Question: I am trying to store information sent via a form into a MySQL DB. It doesn't load the next page nor does it store the information.
My header requires init.php which I can confirm has the correct database connection credentials.
The following is my HTML and "uploader" script - I know it must be something silly but this is where the issue lies, in the html and/or the uploader.php.
If someone could run through my code and point out each issue (and possibly a re-work of my code) it would be very much appreciated! Thank you!!
'''
<h2>Choose Your File</h2>
<form id="submit-photo" action="index.php?p=uploader" enctype="multipart/form-data" method="POST">
<input type="hidden" name="MAX_FILE_SIZE" value="<PHONE>" />
<div id="FileUpload">
<input type="file" name="photo" id="BrowserHidden" onchange="getElementById('FileField').value = getElementById('BrowserHidden').value;" />
<div id="BrowserVisible"><input type="text" id="FileField" /></div>
<span class="error"><?php if(isset($_SESSION['flash_message']['photo'])) echo $_SESSION['flash_message']['photo'] ?>
</span></div>
<fieldset>
<label for="name">Name</label>
<input type="text" name="name" id="name">
</fieldset>
<fieldset>
<label for="dob">DOB</label>
<div class="dob-select">
<select name="dob_day" id="dob_day">
<option value="01">01</option>
<option value="02">02</option>
<option value="03">03</option>
<option value="04">04</option>
<option value="05">05</option>
</select>
</div>
<div class="dob-select">
<select name="dob_month" id="dob_month">
<option value="01">Jan</option>
<option value="02">Feb</option>
<option value="03">Mar</option>
<option value="04">Apr</option>
</select>
</div>
<div class="dob-select">
<select name="dob_year" id="dob_year">
<option value="2012">2012</option>
<option value="2011">2011</option>
<option value="2010">2010</option>
</select>
</div>
</fieldset>
<fieldset>
<label for="postcode">Postcode</label>
<input type="text" class="short" name="postcode" id="postcode">
</fieldset>
<fieldset>
<label for="email">Email</label>
<input type="email" name="email" id="email">
</fieldset>
<fieldset>
<label for="subscribe"><input type="checkbox" class="left" id="subscribe"> <p class="left">subscribe</p></label>
<input type="submit" name="submit">
</fieldset>
</form>
'''
- - - - - - - - -

'''
<?php $error = array();
require_once 'init.php';
//Is request?
if(strtolower($_SERVER['REQUEST_METHOD']) == 'post') {
//$friend = ( $_POST['friend'] == 'true' ) ? 1 : 0;
$required_array = array(
'name' => 'Name',
'dob_day' => 'Day',
'dob_month' => 'Month',
'dob_year' => 'Year',
'postcode' => 'Postcode',
'email' => 'Email Address',
'subscribe' => 'subscribe'
);
$required_error = array();
foreach( $required_array as $field_name => $field ) {
if(!isset($_POST[$field_name]) OR empty($_POST[$field_name]) OR $_POST[$field_name] == '') {
$required_error[$field_name] = 'Please insert your '. $field;
}
}
$_POST['email'] = verify_email($_POST['email']);
if($_POST['email'] == FALSE && !isset($error['email']))
$error['email'] = 'Please use a valid email address';
//Validate the form key
if(!isset($_POST['form_key']) || !$formKey->validate()) {
//Form key is invalid, show an error
$error['general'] = 'Use the real form!';
} else {
if((!empty($_FILES["photo"])) && ($_FILES['photo']['error'] == 0)) {
$filename = basename($_FILES['photo']['name']);
$ext = substr($filename, strrpos($filename, '.') + 1);
//Check if the file is JPEG image and it's size is less than 1Mb
if ( ($ext == "jpg") && ($_FILES["photo"]["type"] == "image/jpeg") && ($_FILES["photo"]["size"] <= <PHONE>) ) {
//Determine the path to which we want to save this file
$newname = str_replace( ' ', '_', trim( strip_tags( $_POST['name'] ) ) ) . _ . $formKey->generateKey() . '_' . time() . '.jpg';
//Check if the file with the same name is already exists on the server
if (!file_exists($newname)) {
if (sizeof($required_error) == 0) {
//Attempt to move the uploaded file to it's new place
if ((move_uploaded_file($_FILES['photo']['tmp_name'], './photos/'. $newname))) {
$move_status = 'done';
} else {
$error['photo'] = "A problem occurred during file upload!";
}
}
} else {
$error['photo'] = "File ".$_FILES["photo"]["name"]." already exists";
}
} else {
$error['photo'] = "Only .jpg images under 5Mb are accepted for upload". $_FILES["photo"]["size"] . $_FILES["photo"]["type"] . '====' . $ext;
}
} else {
$error['photo'] = "No photo uploaded";
}
}
$error = $error + $required_error;
if (sizeof($error) == 0 AND $move_status == 'done') {
$_POST['date'] = $_POST['dob_day'].'-'.$_POST['dob_month'].'-'.$_POST['dob_year'];
$query = sprintf("INSERT INTO '$db_name'.'submissionform' ('id' , 'name' , 'photo' , 'email' , 'date' , 'postcode' , 'subscribe' , 'approve' , 'created' )
VALUES ( NULL , '%s', '%s', '%s', '%s', '%s', '%s', '0', CURRENT_TIMESTAMP );",
mysql_real_escape_string($_POST['name']),
mysql_real_escape_string($newname),
mysql_real_escape_string($_POST['email']),
mysql_real_escape_string($_POST['date']),
mysql_real_escape_string($_POST['postcode']),
mysql_real_escape_string($_POST['subscribe']),
mysql_real_escape_string($_POST['approve']),
mysql_real_escape_string($_POST['message'])
);
mysql_query('SET AUTOCOMMIT=0');
$result1 = mysql_query($query);
$last_id = mysql_insert_id();
if ($result1)
$success = 'Done';
else
$error['general'] = 'Error when submitting your form, please try again.';
//mysql_free_result($result);
mysql_close();
}
}
if ($success == 'Done') {
$page = 'uploader';
include 'header.php';
echo '<img height="782" style="float:left;" src="./assets/img/success.png" />';
include 'footer.php';
} else {
$_SESSION['flash_message'] = $error;
$_SESSION['recent_field'] = $_POST;
header('Location: ./index.php');
}
?>
'''
: I did some debugging- by placing 'ini_set('display_errors', 'On'); error_reporting(E_ALL);' at the top of uploader.php
Errors are:
Notice: Undefined variable: success in ..../uploader.php on line 100
Warning: Cannot modify header information - headers already sent by (output started at..../uploader.php:100) in ....uploader.php on line 110
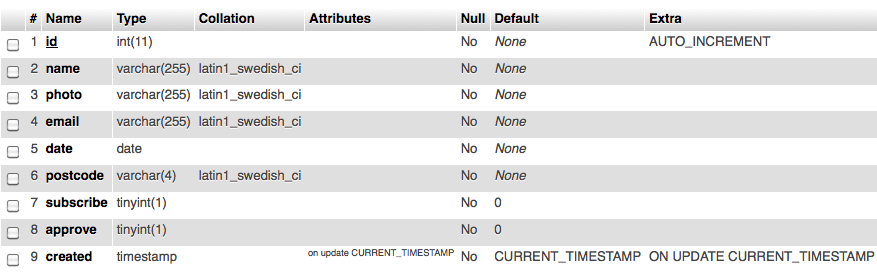
Answer: checkbox 'subscribe' doesn't have a 'name' field, in these lines,
'''
<fieldset>
<label for="subscribe"><input type="checkbox" class="left" id="subscribe"> <p class="left">subscribe</p></label>
<input type="submit" name="submit">
</fieldset>
'''
So the 'check' inside 'foreach' won't pass through.
'''
foreach( $required_array as $field_name => $field ) {
if(!isset($_POST[$field_name]) OR empty($_POST[$field_name]) OR $_POST[$field_name] == '') {
$required_error[$field_name] = 'Please insert your '. $field;
}
}
'''
Also, '$_POST['form_key']' is not being set, which wouldn't pass this line,
'''
//and subsequently have an $error and not execute the query.
if(!isset($_POST['form_key']) || !$formKey->validate()) {
'''
Is 'id' a primary key? you're inserting a 'NULL' value to it, in the query. It won't auto-increment if you pass an 'id' value in the query.